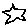
Label: star